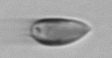
Label: Prorocentrum_triestinum